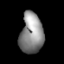
Tissue: lung
Cell type: Epithelial cells
Senescence score: 0.1774
Nuclear area (px): 918
Mean DAPI intensity: 138.815